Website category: book
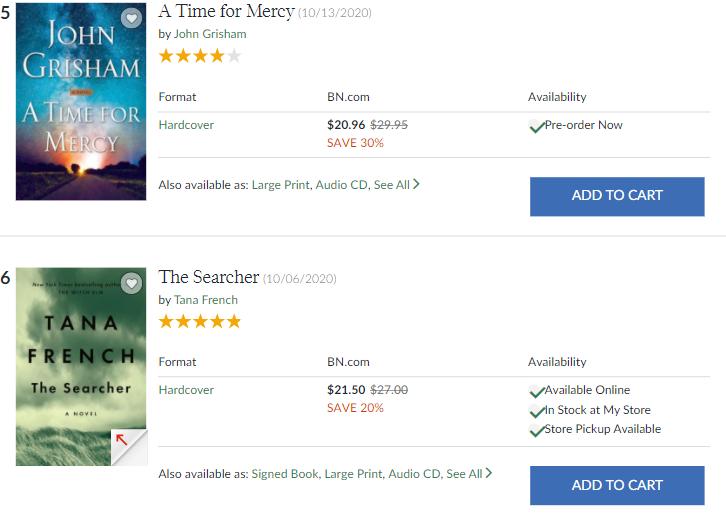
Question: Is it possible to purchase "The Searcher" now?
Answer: yes

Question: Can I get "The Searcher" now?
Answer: yes

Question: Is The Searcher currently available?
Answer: yes

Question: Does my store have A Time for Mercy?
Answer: no

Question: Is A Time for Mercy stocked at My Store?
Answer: no

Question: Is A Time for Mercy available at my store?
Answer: no

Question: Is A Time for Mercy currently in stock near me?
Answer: no

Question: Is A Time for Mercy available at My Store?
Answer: no

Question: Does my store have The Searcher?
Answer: yes

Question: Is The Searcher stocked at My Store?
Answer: yes

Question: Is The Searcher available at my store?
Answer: yes

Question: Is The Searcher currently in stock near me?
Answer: yes

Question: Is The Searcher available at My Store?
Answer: yes

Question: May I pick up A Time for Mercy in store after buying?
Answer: no

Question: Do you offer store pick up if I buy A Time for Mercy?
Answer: no

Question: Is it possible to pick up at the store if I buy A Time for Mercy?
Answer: no

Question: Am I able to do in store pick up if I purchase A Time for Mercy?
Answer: no

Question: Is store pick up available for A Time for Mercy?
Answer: no

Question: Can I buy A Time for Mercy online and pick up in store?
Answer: no

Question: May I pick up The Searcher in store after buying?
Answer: yes

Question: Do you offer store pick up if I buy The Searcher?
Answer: yes

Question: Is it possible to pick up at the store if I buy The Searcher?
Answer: yes

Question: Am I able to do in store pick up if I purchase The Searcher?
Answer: yes

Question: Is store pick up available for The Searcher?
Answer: yes

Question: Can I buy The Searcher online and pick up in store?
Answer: yes